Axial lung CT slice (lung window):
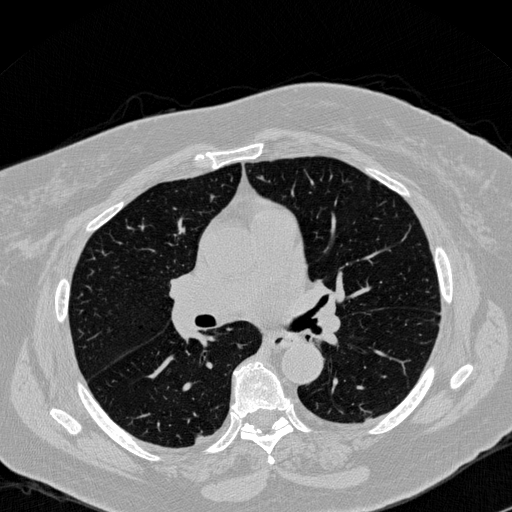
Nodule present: no